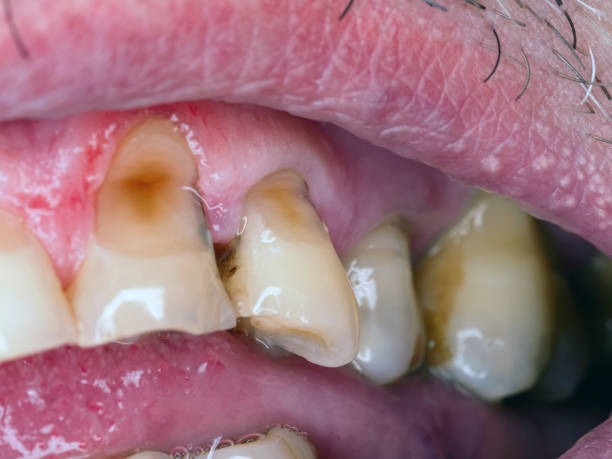
Condition: Gingivitis